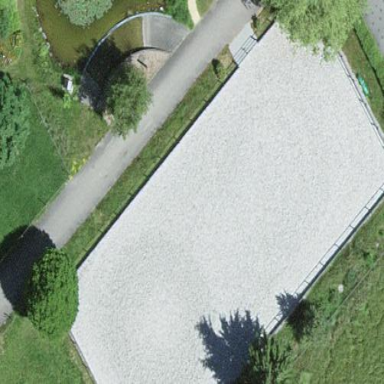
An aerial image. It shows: Equestrian pitch for leisure land activities.